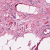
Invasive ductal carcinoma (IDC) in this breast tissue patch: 1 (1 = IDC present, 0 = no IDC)